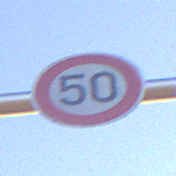
Verkehrszeichen: Geschwindigkeit50
Umgebung: Outdoor, Nature
Tageszeit: SunriseSunset
Wetter: Clear
Licht: Natural
Jahreszeit: NotSpecified
Kontrast: HighContrast